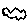
Label: cloud